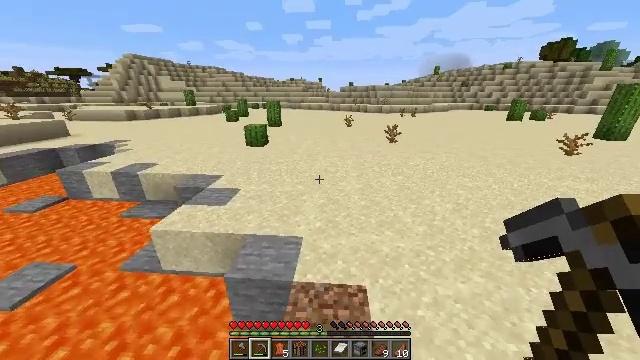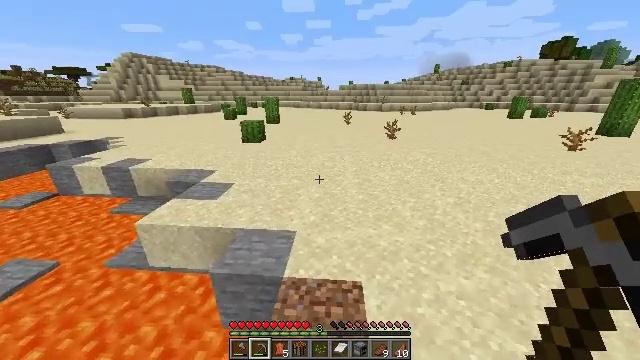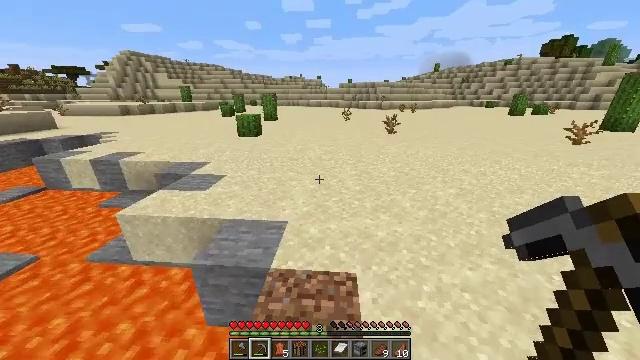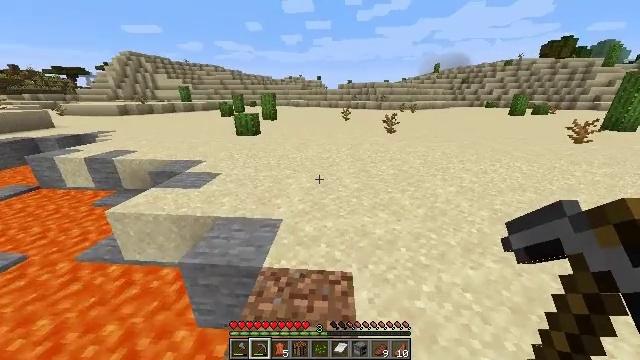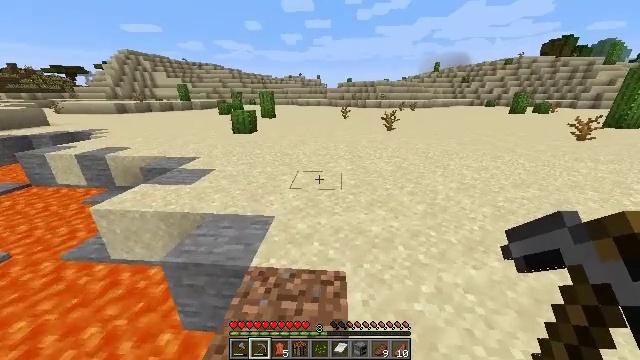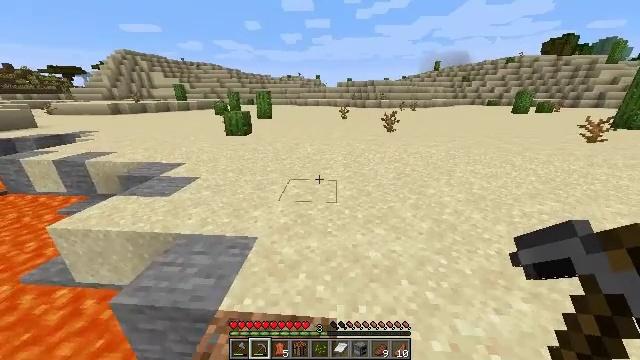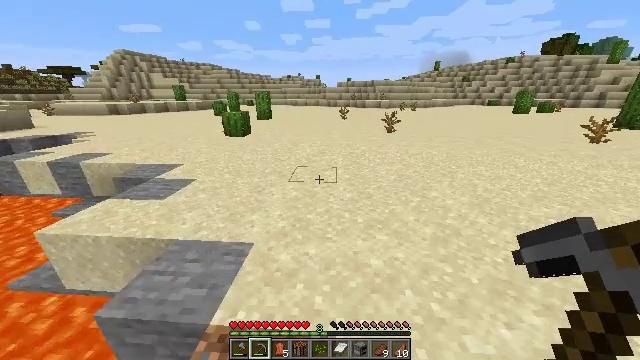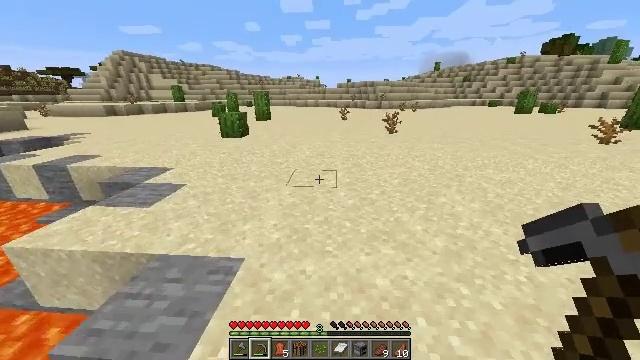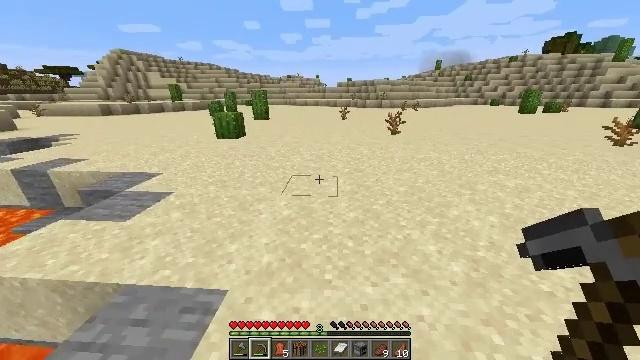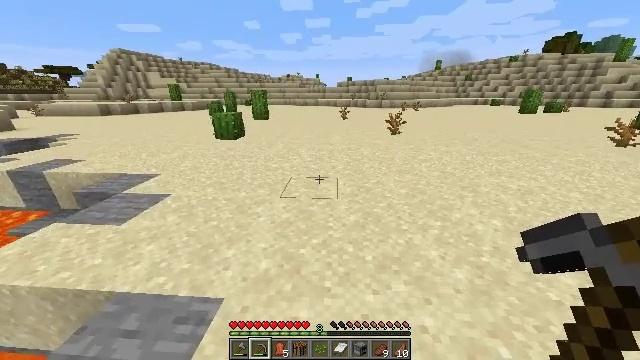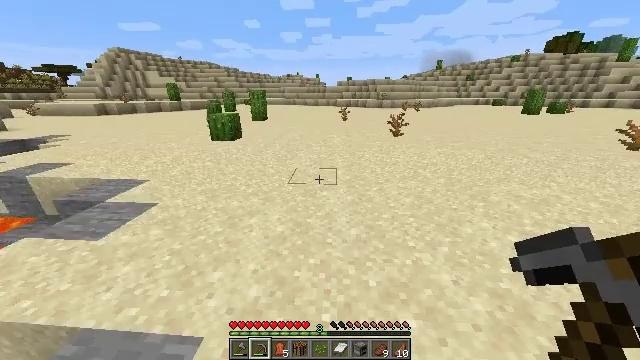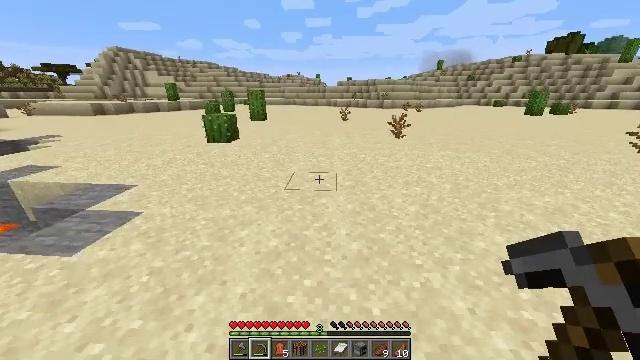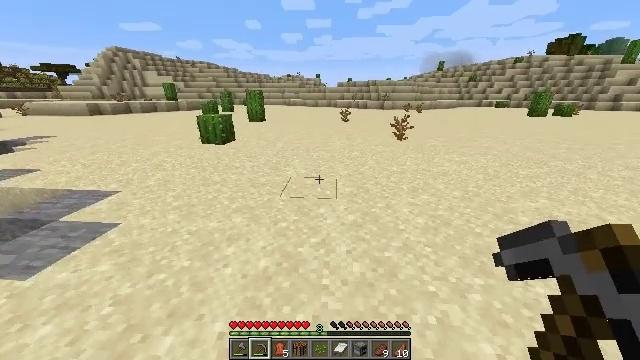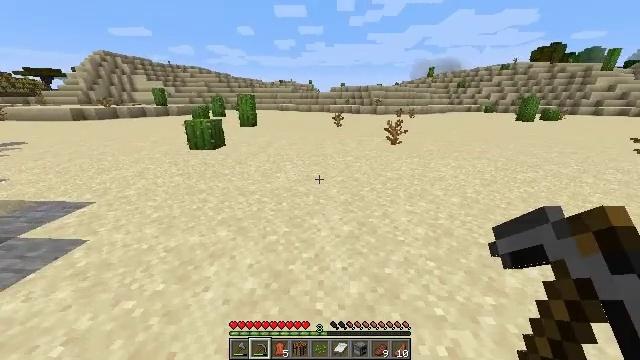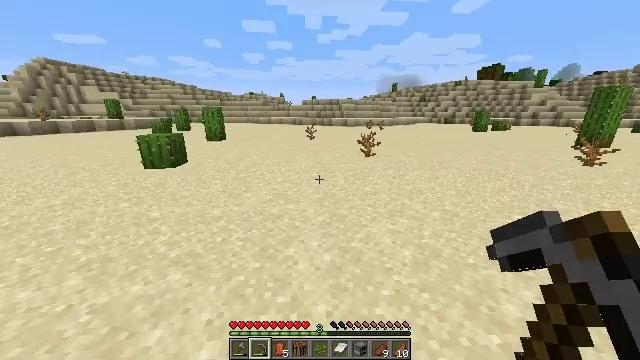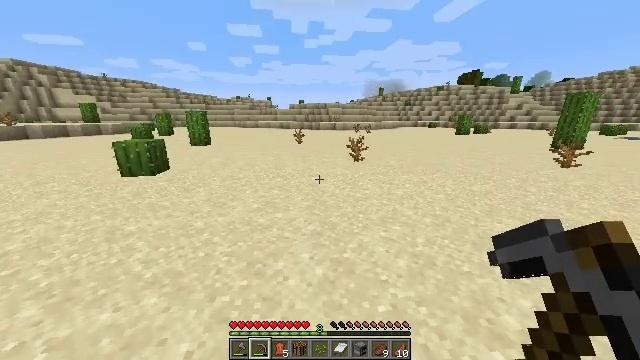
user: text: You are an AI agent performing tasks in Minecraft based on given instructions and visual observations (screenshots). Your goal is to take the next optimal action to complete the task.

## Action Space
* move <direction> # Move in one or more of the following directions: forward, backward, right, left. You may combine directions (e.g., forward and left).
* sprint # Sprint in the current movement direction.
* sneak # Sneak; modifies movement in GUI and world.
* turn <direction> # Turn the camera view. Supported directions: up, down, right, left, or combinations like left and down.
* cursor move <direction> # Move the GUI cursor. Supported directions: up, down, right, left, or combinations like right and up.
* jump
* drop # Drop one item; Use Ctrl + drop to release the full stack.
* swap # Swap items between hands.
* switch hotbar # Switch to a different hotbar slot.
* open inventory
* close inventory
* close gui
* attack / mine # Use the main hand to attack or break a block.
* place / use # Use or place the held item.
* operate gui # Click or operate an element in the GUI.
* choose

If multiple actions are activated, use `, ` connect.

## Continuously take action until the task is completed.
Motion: motion action
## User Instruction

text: Mine the dead bush in the desert.
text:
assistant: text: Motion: move forward and move right, sprint
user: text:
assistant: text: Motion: move forward and move right, sprint
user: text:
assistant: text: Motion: move forward and move right, sprint
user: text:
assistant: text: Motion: move forward, sprint
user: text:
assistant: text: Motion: move forward, sprint
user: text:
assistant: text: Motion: move forward, sprint
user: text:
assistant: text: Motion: move forward, sprint
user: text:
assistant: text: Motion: move forward, sprint
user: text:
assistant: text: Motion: move forward, sprint
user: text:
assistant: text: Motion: move forward, sprint
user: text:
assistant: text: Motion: move forward, sprint
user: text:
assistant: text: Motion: move forward, sprint
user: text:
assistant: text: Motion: move forward, sprint, turn right and up
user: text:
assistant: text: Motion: move forward, sprint, turn right and up
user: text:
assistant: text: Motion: move forward, sprint, turn right and up
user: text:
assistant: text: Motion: move forward, sprint
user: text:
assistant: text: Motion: move forward, sprint
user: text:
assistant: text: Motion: move forward, sprint
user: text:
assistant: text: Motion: move forward, sprint
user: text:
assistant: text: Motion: move forward, sprint
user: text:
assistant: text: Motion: move forward, sprint
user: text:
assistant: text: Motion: move forward, sprint
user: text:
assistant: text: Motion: move forward, sprint
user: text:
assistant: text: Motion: move forward, sprint
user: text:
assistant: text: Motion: move forward, sprint
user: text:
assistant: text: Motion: move forward, sprint, turn right
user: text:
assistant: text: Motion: move forward, sprint, turn right
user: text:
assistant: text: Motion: move forward, sprint, turn right
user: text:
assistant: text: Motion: move forward, sprint, turn right
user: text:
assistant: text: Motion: move forward, sprint, turn right and down